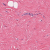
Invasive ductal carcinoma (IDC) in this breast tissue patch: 0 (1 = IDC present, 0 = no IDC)